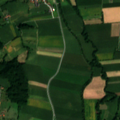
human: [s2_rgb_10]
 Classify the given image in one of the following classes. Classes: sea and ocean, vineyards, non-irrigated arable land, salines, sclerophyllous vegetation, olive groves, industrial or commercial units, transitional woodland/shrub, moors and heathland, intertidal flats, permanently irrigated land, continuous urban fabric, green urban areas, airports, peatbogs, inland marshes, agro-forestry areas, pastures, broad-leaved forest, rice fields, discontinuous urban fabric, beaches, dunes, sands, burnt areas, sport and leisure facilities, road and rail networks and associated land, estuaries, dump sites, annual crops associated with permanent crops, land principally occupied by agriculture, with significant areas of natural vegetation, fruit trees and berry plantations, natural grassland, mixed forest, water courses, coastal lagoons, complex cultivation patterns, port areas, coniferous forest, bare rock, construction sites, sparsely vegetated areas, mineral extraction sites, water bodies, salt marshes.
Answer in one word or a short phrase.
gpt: non-irrigated arable land, complex cultivation patterns, land principally occupied by agriculture, with significant areas of natural vegetation